Question: I'm new to software architecture, and application specification.
I need write the specification of a project, where I need to have a CLI and a GUI (the GUI needs to be optional).
I've made a class diagram of the interfaces part and I need some feedback from people better than me.

I am using Qt. The idea is to have a graphical interface with 3 tabs in order to change the parameters.
GUI is my main window, it contains the 3 pages who derived from QWidget (in order to put them into my QTabWidget).
CLI is my command line interface, it's in reality a QtScript class, who run in an infinite loop and wait for the user to enter a command.
Once the user click "save configuration" or enter "saveConf()" in the CLI, the parameters of GUI or CLI are transmited into ActualConfiguration.
The AllParameters class is used to add every parameters in my 3 class easily.
ActualConfiguration will write the parameters value into a file.
After some answer, I'm thinking of using AllParameters as an instance used by CLI GUI and ActualParameters (See the Class Diagram who have been edited too)
Is my architecture is going to work ?
Is it good if in order to comunicate with my application core, I write the configuration into a file, and read it with my application core ?
Have you any idea/comments/advice to give me ?
Thanks.
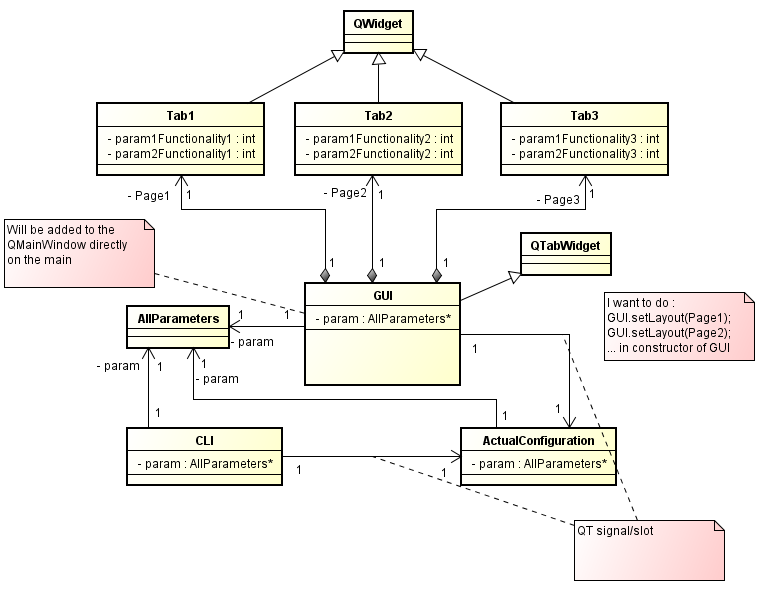
Answer: In really class part it has errors, and the lower part is not a class diagram at all.
- - - - - 'All parameters'-
> "CLI is my command line interface, it's in reality a QtScript class,
who run in an infinite loop and wait for the user to enter a command.Once the user click "save configuration" or enter "saveConf()" in the
CLI, the parameters of GUI or CLI are transmited into
ActualConfiguration."
-